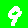
Digit: 9